Interaction volume radius: 5 \u00c5
Interaction volume height: 45 \u00c5
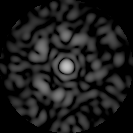
Disorder parameter: 0.7541